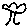
Label: tree